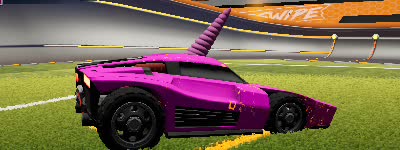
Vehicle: breakout